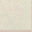
Piece: xx